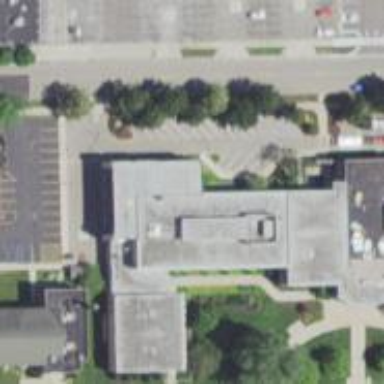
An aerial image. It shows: College building.